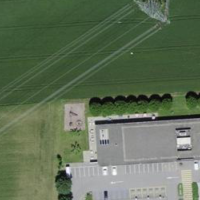
EUNIS habitat code: 52
Species observed at this site:
Pieris rapae
Cardamine heptaphylla
Centaurea scabiosa
Buteo buteo
Silene nutans